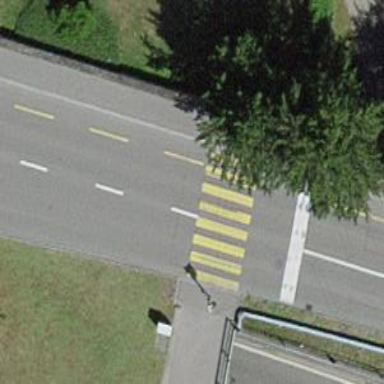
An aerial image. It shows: Road crossing with traffic signals.